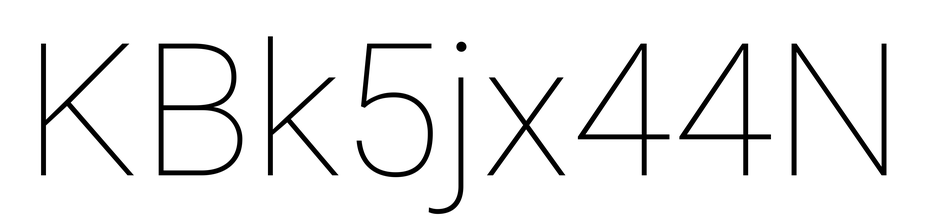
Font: Roboto_Thin